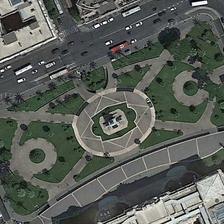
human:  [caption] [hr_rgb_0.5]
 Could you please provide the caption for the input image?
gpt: a lot of trees are planted in the square .

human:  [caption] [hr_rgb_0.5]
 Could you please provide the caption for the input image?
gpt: there is a broad road next to the square .

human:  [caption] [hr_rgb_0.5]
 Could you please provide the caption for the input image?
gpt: there is a broad road next to the square .

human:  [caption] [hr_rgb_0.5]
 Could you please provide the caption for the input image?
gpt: a lot of trees are planted in the square .

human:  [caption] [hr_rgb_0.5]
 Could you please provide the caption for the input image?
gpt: a lot of trees are planted in the square .